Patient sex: F
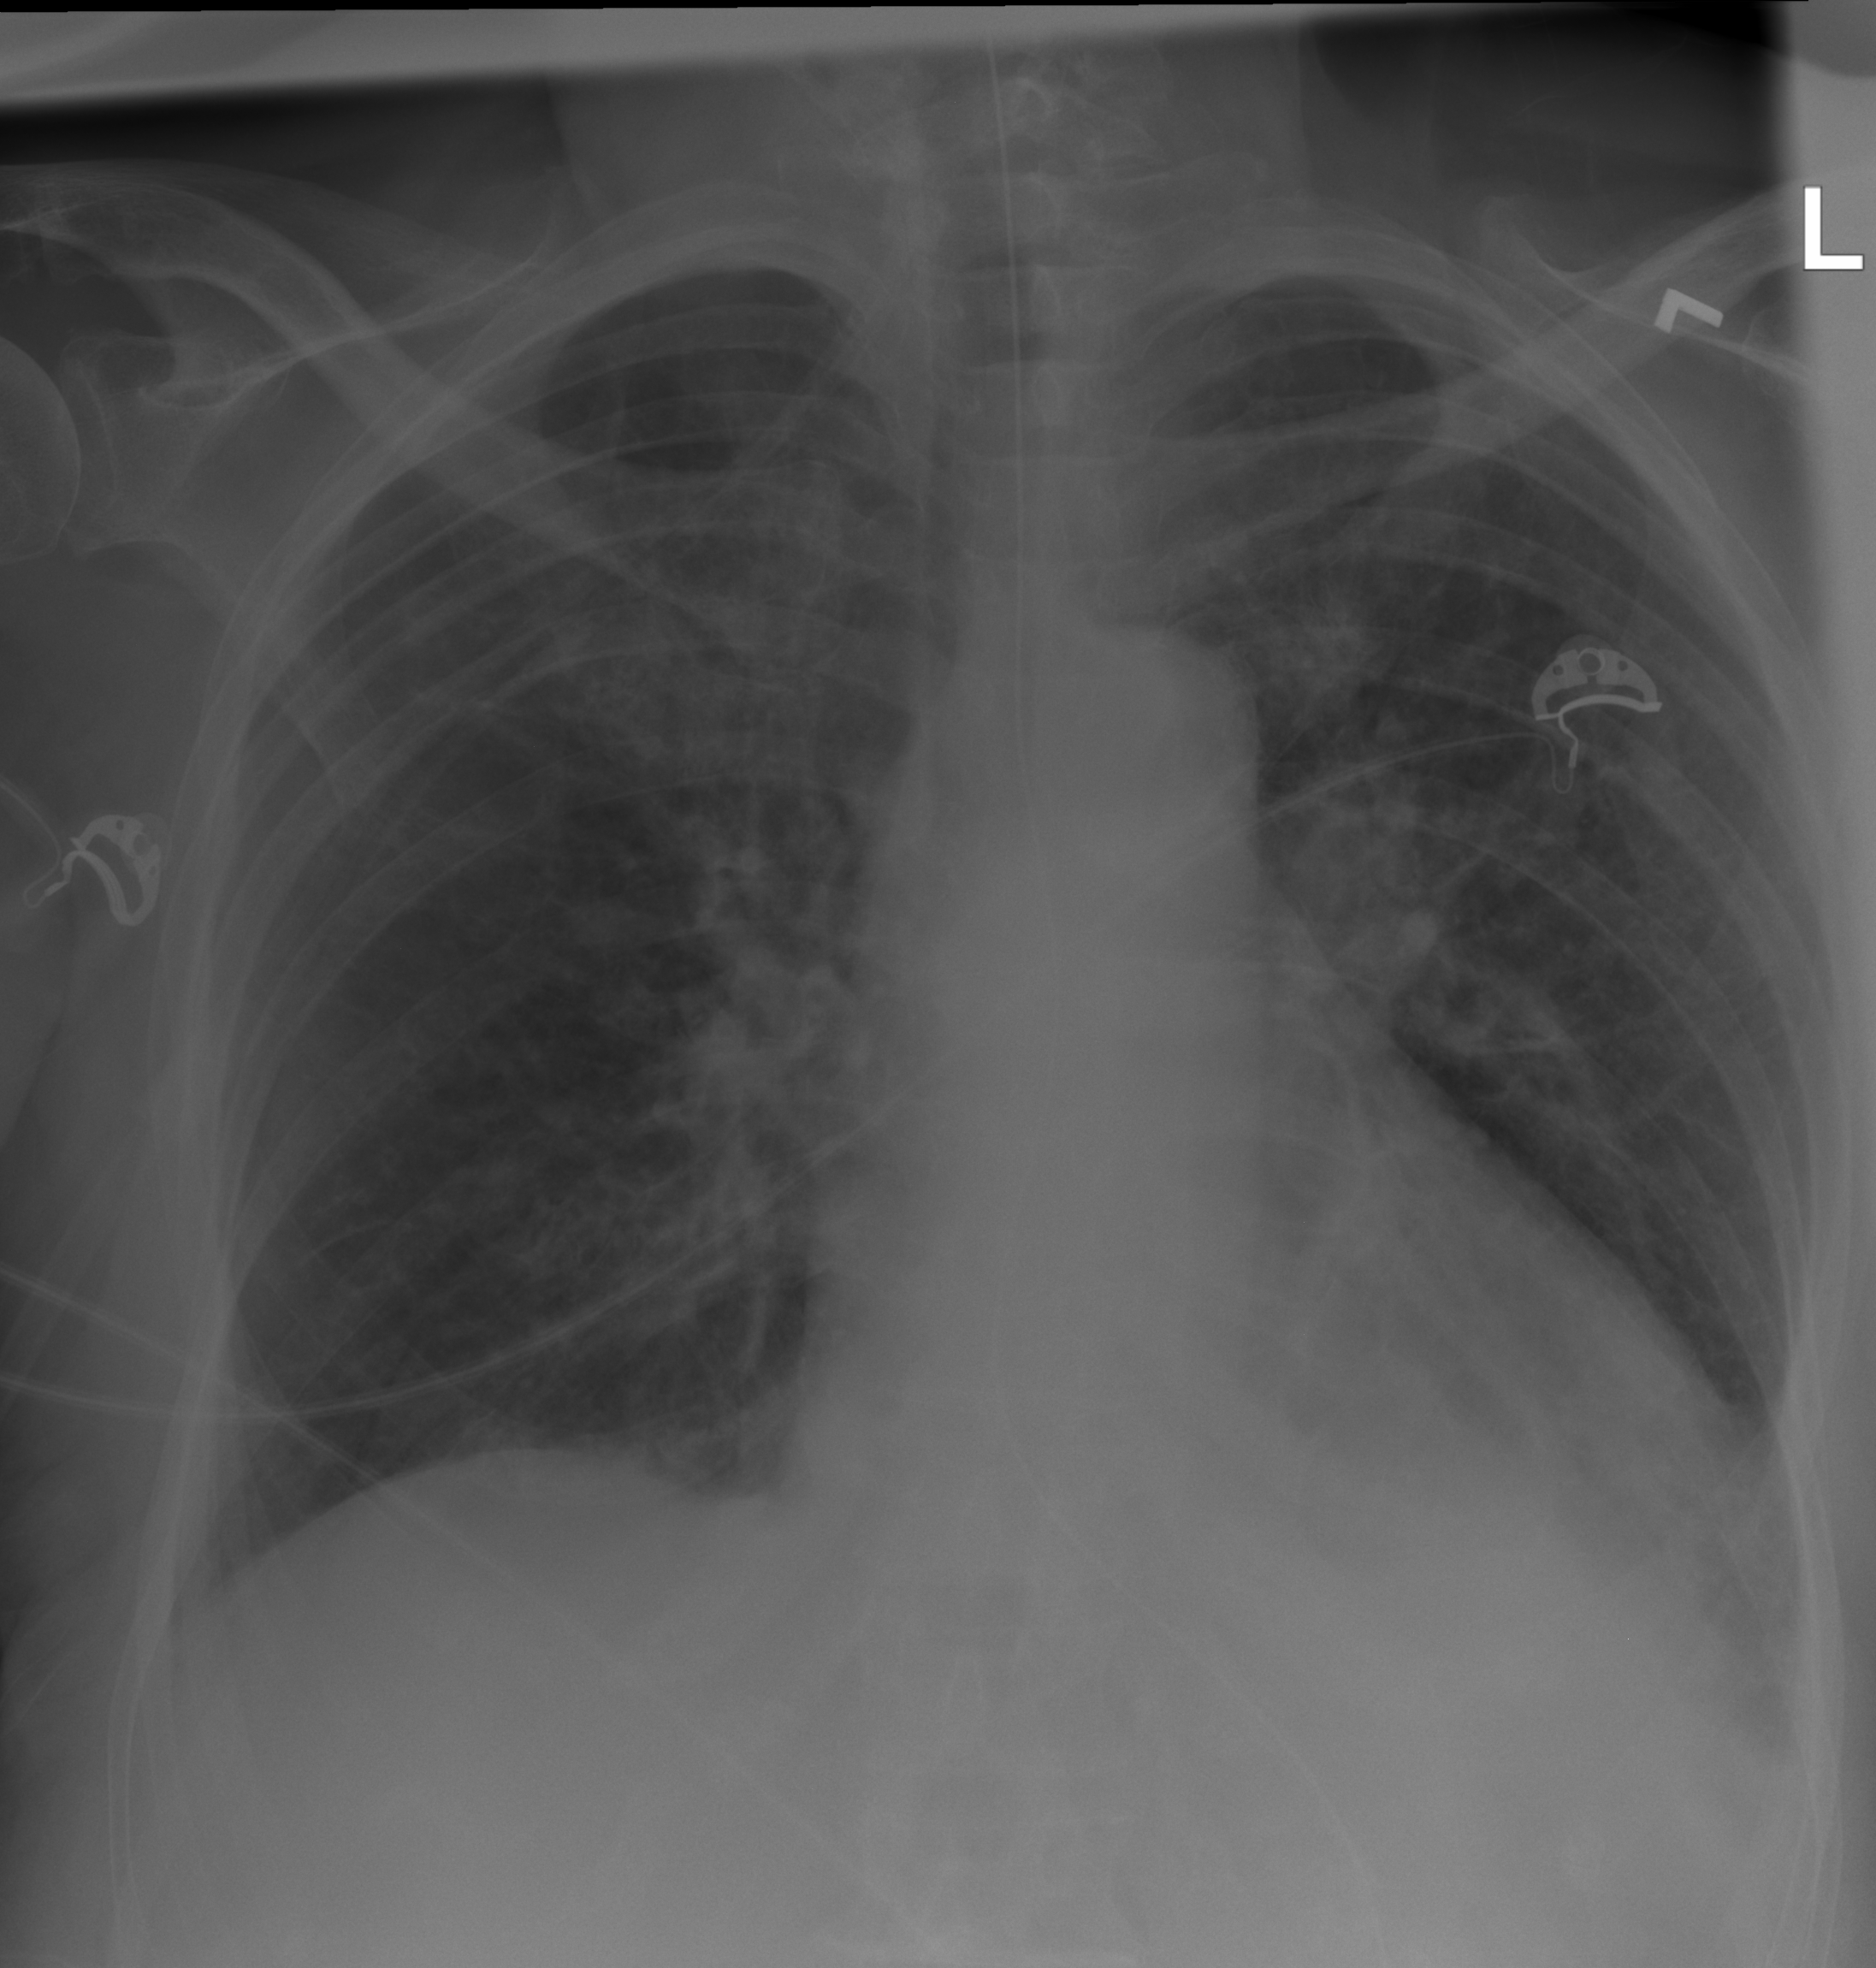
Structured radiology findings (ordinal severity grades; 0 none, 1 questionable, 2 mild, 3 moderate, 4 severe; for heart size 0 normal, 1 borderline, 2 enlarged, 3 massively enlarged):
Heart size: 2
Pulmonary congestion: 0
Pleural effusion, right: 0
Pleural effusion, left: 0
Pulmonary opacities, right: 2
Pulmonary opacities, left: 2
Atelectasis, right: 0
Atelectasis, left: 0